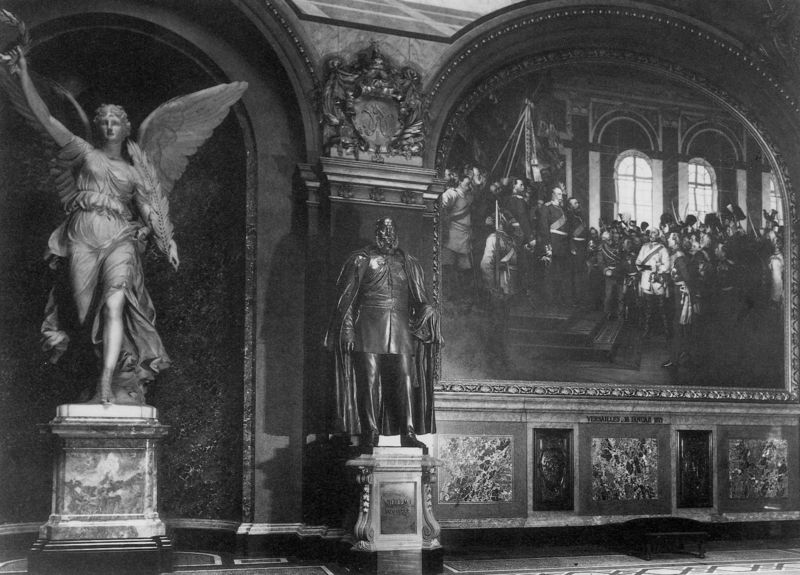
Titel: Die Proklamierung des Deutschen Kaiserreiches (18. Januar 1871)
Künstler: Anton Alexander von Werner
Standort: Berlin
Institution: Zeughaus
Schlagwörter: feder, flügel, gemälde, mann, schatten, weiß, menschen, fenster, frankreich, frau, grau, licht, marmor, männer, raum, schmuck, schwarz, szene, zimmer, gebäude, schloss, ornament, versammlung, alt, bart, wand, arm, falten, rahmen, sockel, stein, bild, innenraum, porträt, kirche, figur, gewand, interieur, mantel, adel, decke, innen, engel, skulptur, statue, schärpe, ansicht, bogen, fahne, saal, rundbogen, treppe, arch, arches, coronation, crowd, crown, hall, historienbild, kaiser, king, könig, men, military, palace, soldaten, steps, sword, swords, white, window, women, black, dark, dress, gold, gray, grey, interior, kartusche, meeting, painting, portrait, room, salon, wall, woman, wandmalerei, picture, stuck, floor, palme, parquet, perspective, stufen, bronze, plastik, podest, tor, foto, bögen, fussboden, nische, zinn, berlin, antike, palast, denkmal, schwarzweiss, kupfer, fliesen, säbel, beschriftung, bismarck, degen, herrscher, allegorie, kranz, lorbeer, lorbeerkranz, personifikation, ritter, rüstung, sieg, österreich, altar, photo, wappen, sims, feather, skulpturen, angel, greek, man, roman, stone, historienmalerei, krönung, building, repräsentation, germany, armour, baroque, feldherr, knight, metal, stand, fresko, museum, kaiserreich, garden, drawing, black and white, bust, geflügelt, castle, shadow, coat, kanzler, army, allegory, battle, beard, füllung, perlenband, preußen, bismark, nike, sculpture, victoria, wings, british, standbild, drapery, marble, scultpture, emperor, menzel, prussia, wilhelm, arms, garland, laurel, wreath, nischen, versailles, blei, design, history, plan, walls, wan, regent, art, ornaments, statues, fliesenboden, gallery, coat of arms, crest, deutsch französischer krieg, legs, god, hero, warrior, winged, leaf, greyscale, elegant, fresco, paitning, wallpainting, viktoria, spiegelsaal, deutsches reich, kaiserkrönung, relief, fama, representativ, ausstellungsraum, täfelung, pedestal, wing, frieze, mural, guards, hallway, royalty, photograph, photography, staue, kaiser wilhelm, triumphal, base, einbuchtungen, staatstragend, siegesengel, time, guns, sculptures, niche, tile, medallion, plinth, general, merkus, history painting, victory, anton, anton von werner, bschriftung, emblem, friedrichsruh, indoor, indoor architecture, interiour, knights, wainscoting, werner, wilhelm i., wilhelm ii, peoples, inside, s, 19th century, grayscale, bernini, scultpure, athena, exhibit, panel, indoors, oath, william, lll, generals, crowning, cartouche, pedastal, politician, display, 19 century, statuette, different, statute, revolutionary war, location, wall paointing, angel wings, astatue, empty room, shord, periods, phtot, cornonation, allegoria, sculpures